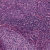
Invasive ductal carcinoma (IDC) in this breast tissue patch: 1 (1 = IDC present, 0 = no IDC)